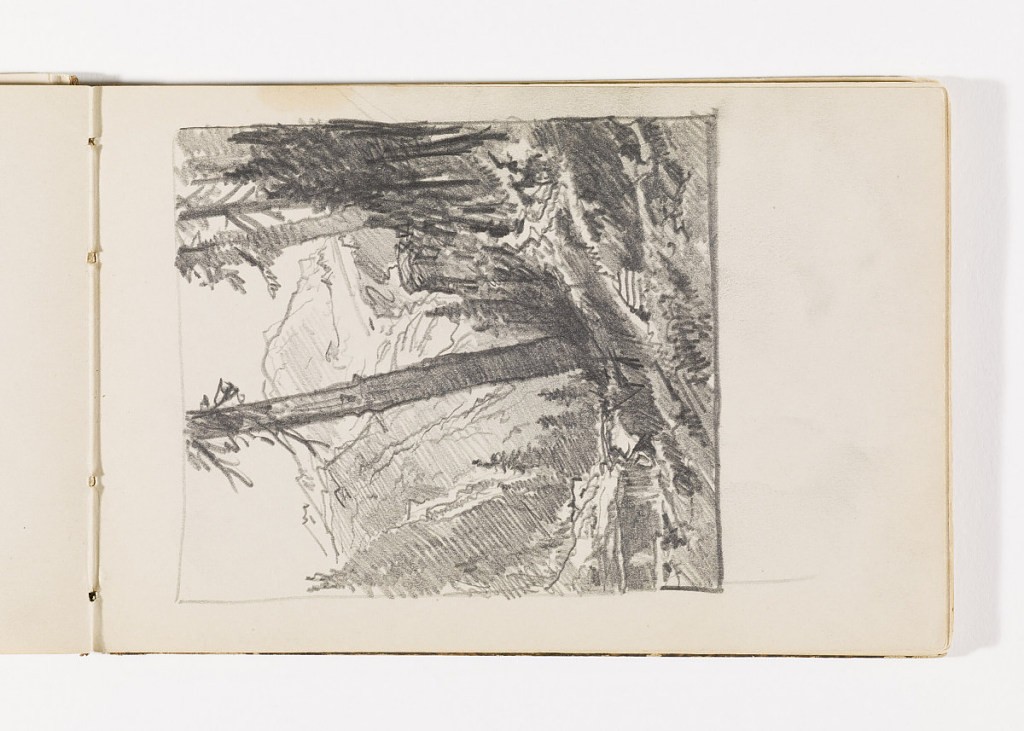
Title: Mountain Landscape with Tall Trees
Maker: William Trost Richards, American, 1833–1905
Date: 1885–1902
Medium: Graphite on cream wove paper
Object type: Sketchbook folio
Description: Rocky ground in foreground with very tall tree at center. Hill at right, on which there are additional tall trees, with more at left in distance. In background, tall, rocky mountains.